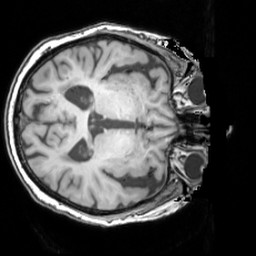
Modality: T1w
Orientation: axial
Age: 78
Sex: female
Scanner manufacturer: siemens
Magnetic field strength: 3 T
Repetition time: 1.62 s
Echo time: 0.003 s